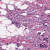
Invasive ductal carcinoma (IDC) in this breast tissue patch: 1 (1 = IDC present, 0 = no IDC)